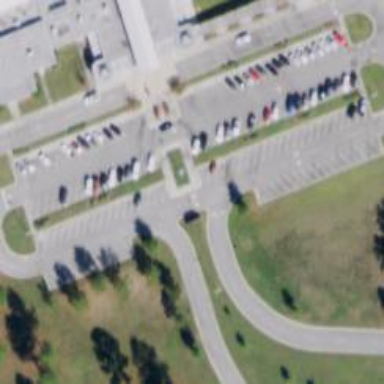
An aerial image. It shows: Parking space.